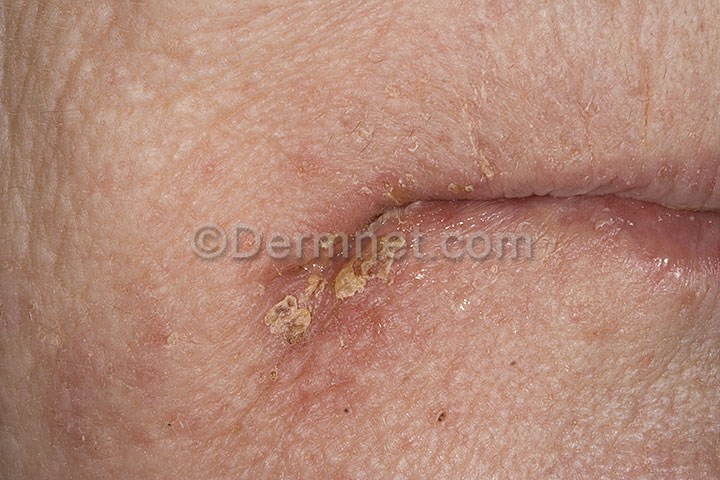
Disease: Tinea Ringworm Candidiasis and other Fungal Infections